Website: bh-photo
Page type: customer-info-address
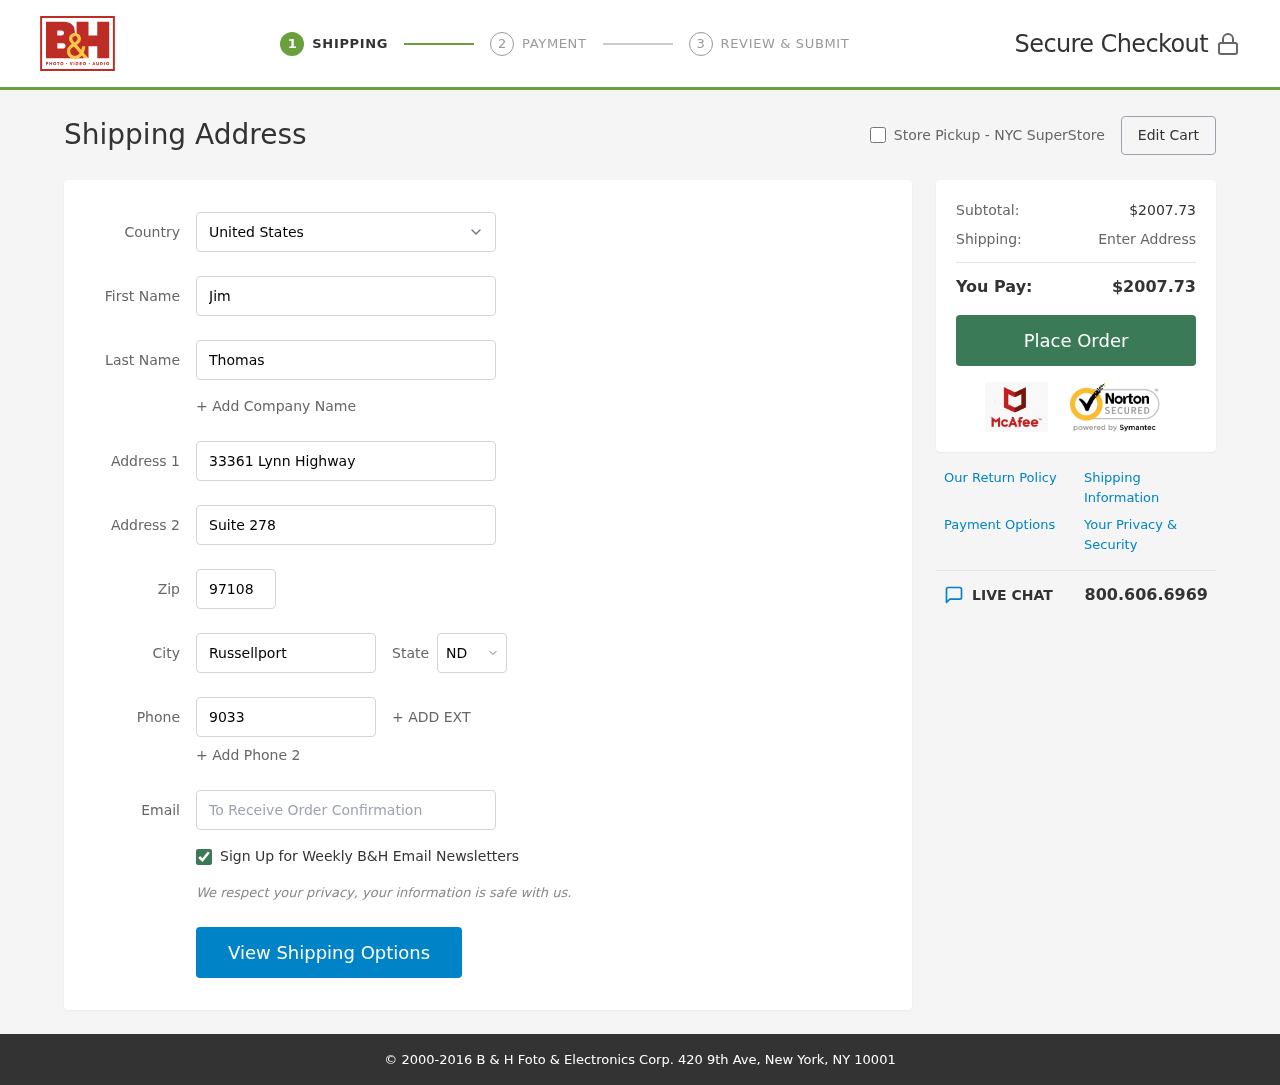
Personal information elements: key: PII_CITY
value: Russellport
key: PII_COUNTRY
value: United States
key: PII_EMAIL
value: jim.thomas@hotmail.com
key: PII_FIRSTNAME
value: Jim
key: PII_LASTNAME
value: Thomas
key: PII_PHONE
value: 9033004512
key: PII_POSTCODE
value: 97108
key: PII_STATE_ABBR
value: ND
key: PII_STREET
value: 33361 Lynn Highway
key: PII_STREET2
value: Suite 278
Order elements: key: ORDER_SUBTOTAL
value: $2007.73
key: ORDER_TOTAL
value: $2007.73